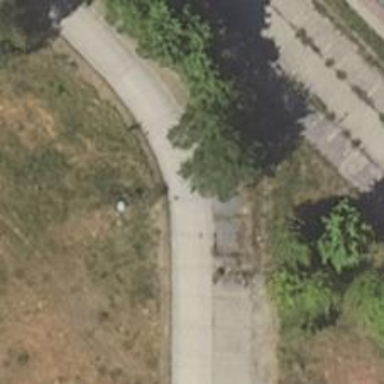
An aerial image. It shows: Concrete service road